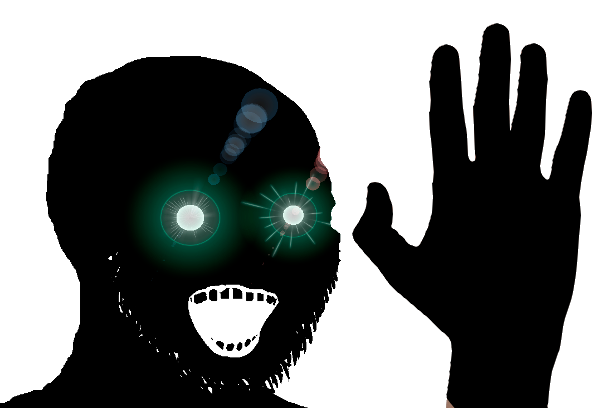
Label: 5_Oomer